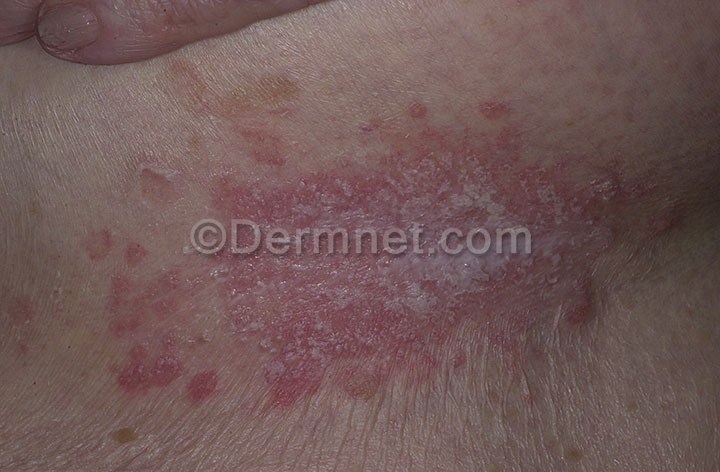
Disease: Tinea Ringworm Candidiasis and other Fungal Infections